Question: I'm getting following error when I install <URL> in WordPress.

The default themes ( Twenty Eleven 1.3 , Twenty Ten 1.3 ) are working good. Other themes are also working good.
I already using same theme in another site. That's working good. But my new site makes this problem.
Where is Wrong?
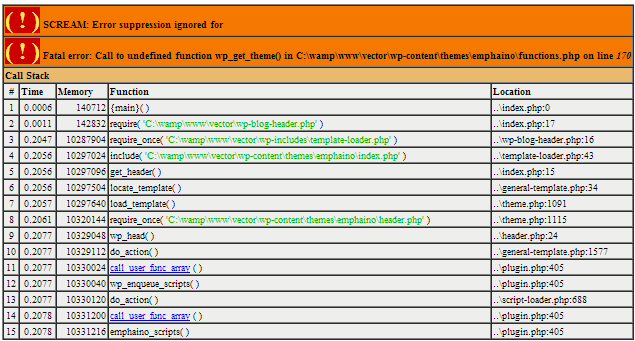
Answer: Check your Wordpress version. Are you trying to use this theme with an older installation of Wordpress? If so, you may need to update Wordpress in order to use this theme. The wp_get_theme function wasn't available until wordpress 3.4.